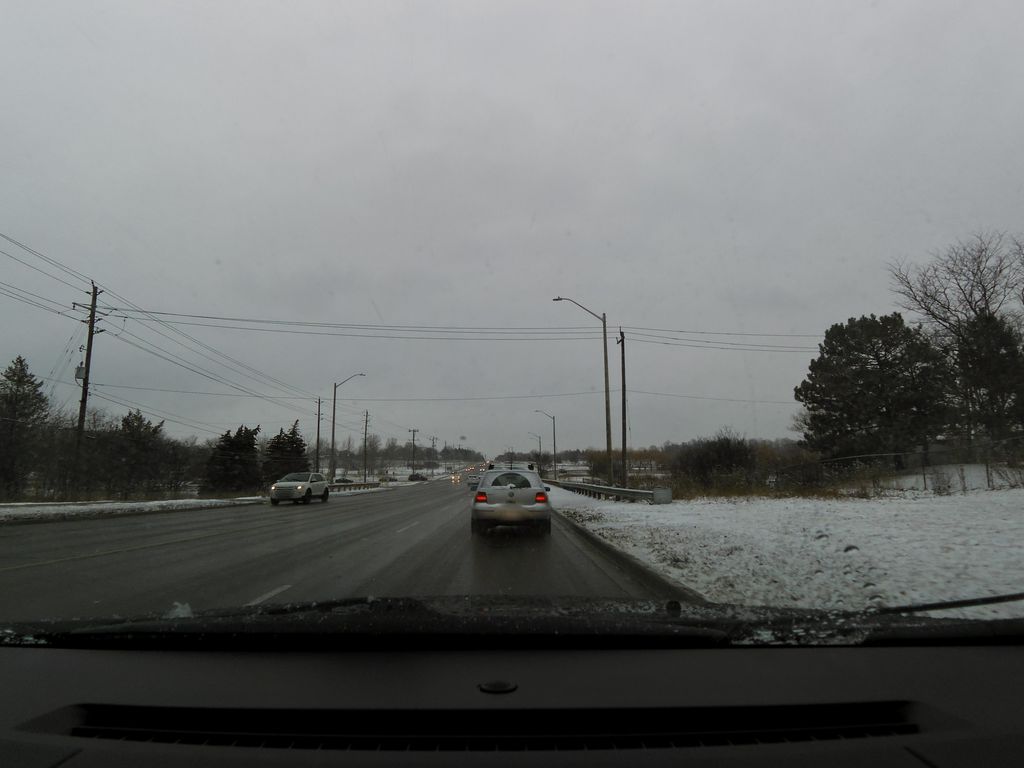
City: kitchener-waterloo